Field crop: tomato
Growth stage: 2
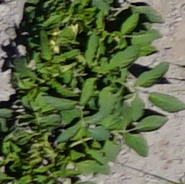
Species: tomato